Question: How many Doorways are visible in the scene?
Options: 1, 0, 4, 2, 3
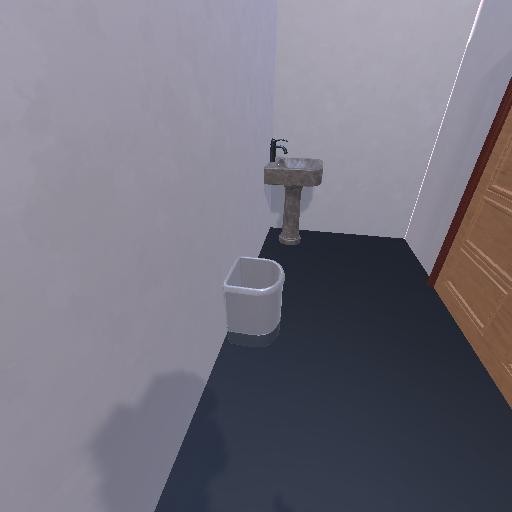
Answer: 1